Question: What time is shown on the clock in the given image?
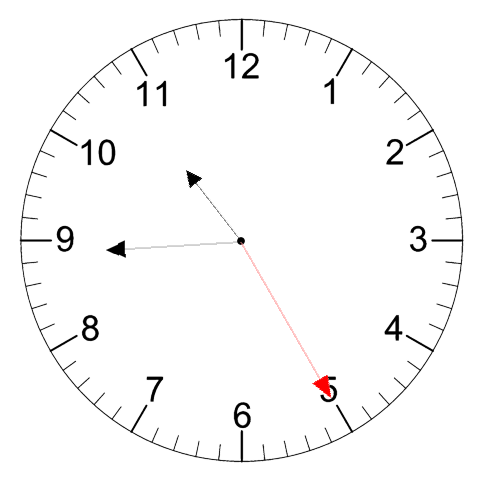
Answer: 10:44:25